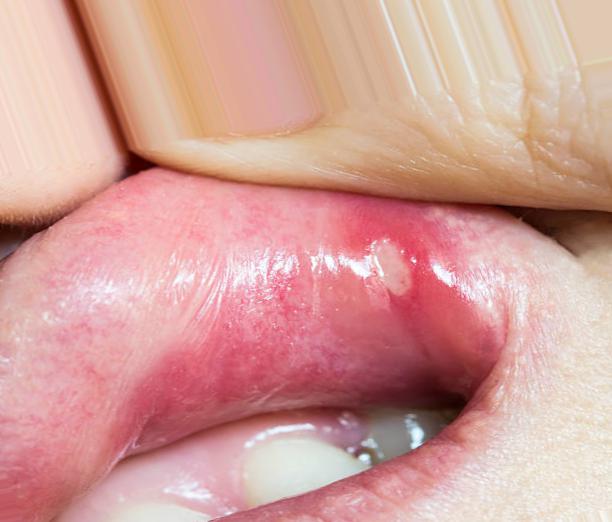
Condition: Mouth Ulcer